Question: I have these strange symbols that appeared one day, and I'm not quite sure how I got it nor how to remove it. I don't really know what these are called so I couldn't google the answer. It's the circle/square and the paragraph symbol at the end of each line of code is what I'm referring to. Any help please?

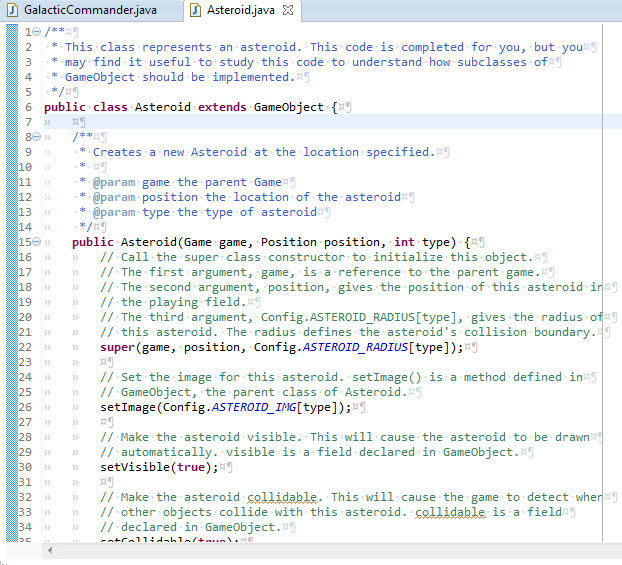
Answer: That are visual representations of whitespace characters. The ones you're seeing represent respectively the <URL>. You've apparently enabled in . Just uncheck the box or finetune the configuration by showing/hiding specific whitespace characters and/or by reducing the transparency level.